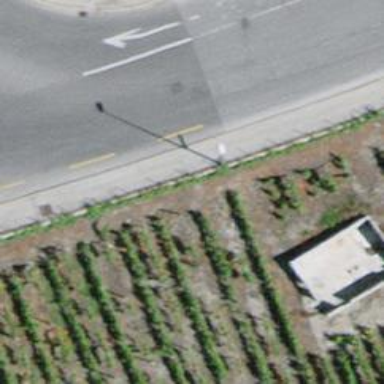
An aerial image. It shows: Sidewalk.